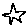
Label: star